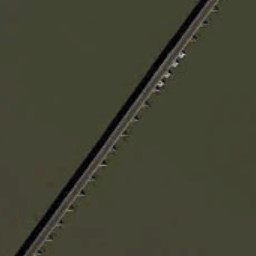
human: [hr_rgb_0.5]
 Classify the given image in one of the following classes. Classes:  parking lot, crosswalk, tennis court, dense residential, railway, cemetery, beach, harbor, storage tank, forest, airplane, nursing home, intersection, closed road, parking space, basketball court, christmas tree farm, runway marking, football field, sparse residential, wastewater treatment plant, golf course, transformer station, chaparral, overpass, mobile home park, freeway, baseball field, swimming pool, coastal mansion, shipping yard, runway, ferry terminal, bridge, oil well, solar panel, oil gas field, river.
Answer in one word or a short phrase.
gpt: bridge